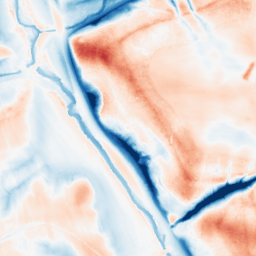
Category: trend_removal
Decomposition family: local_polynomial
Decomposition parameters: window_size: 51
degree: 2
Upsampling method: sinc_hamming
Upsampling parameters: scale: 2
kernel_size: 16
Upsampling scale: 2